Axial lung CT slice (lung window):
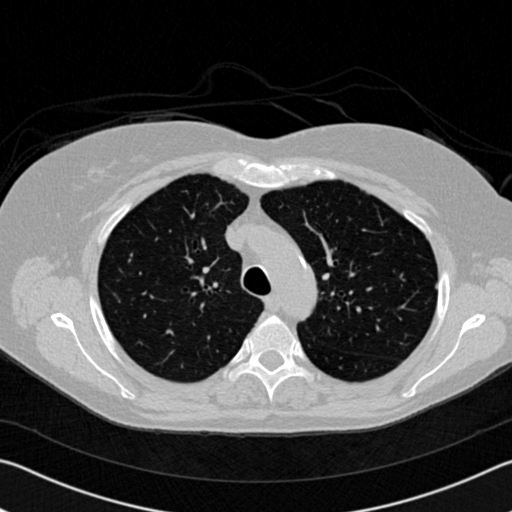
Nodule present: no